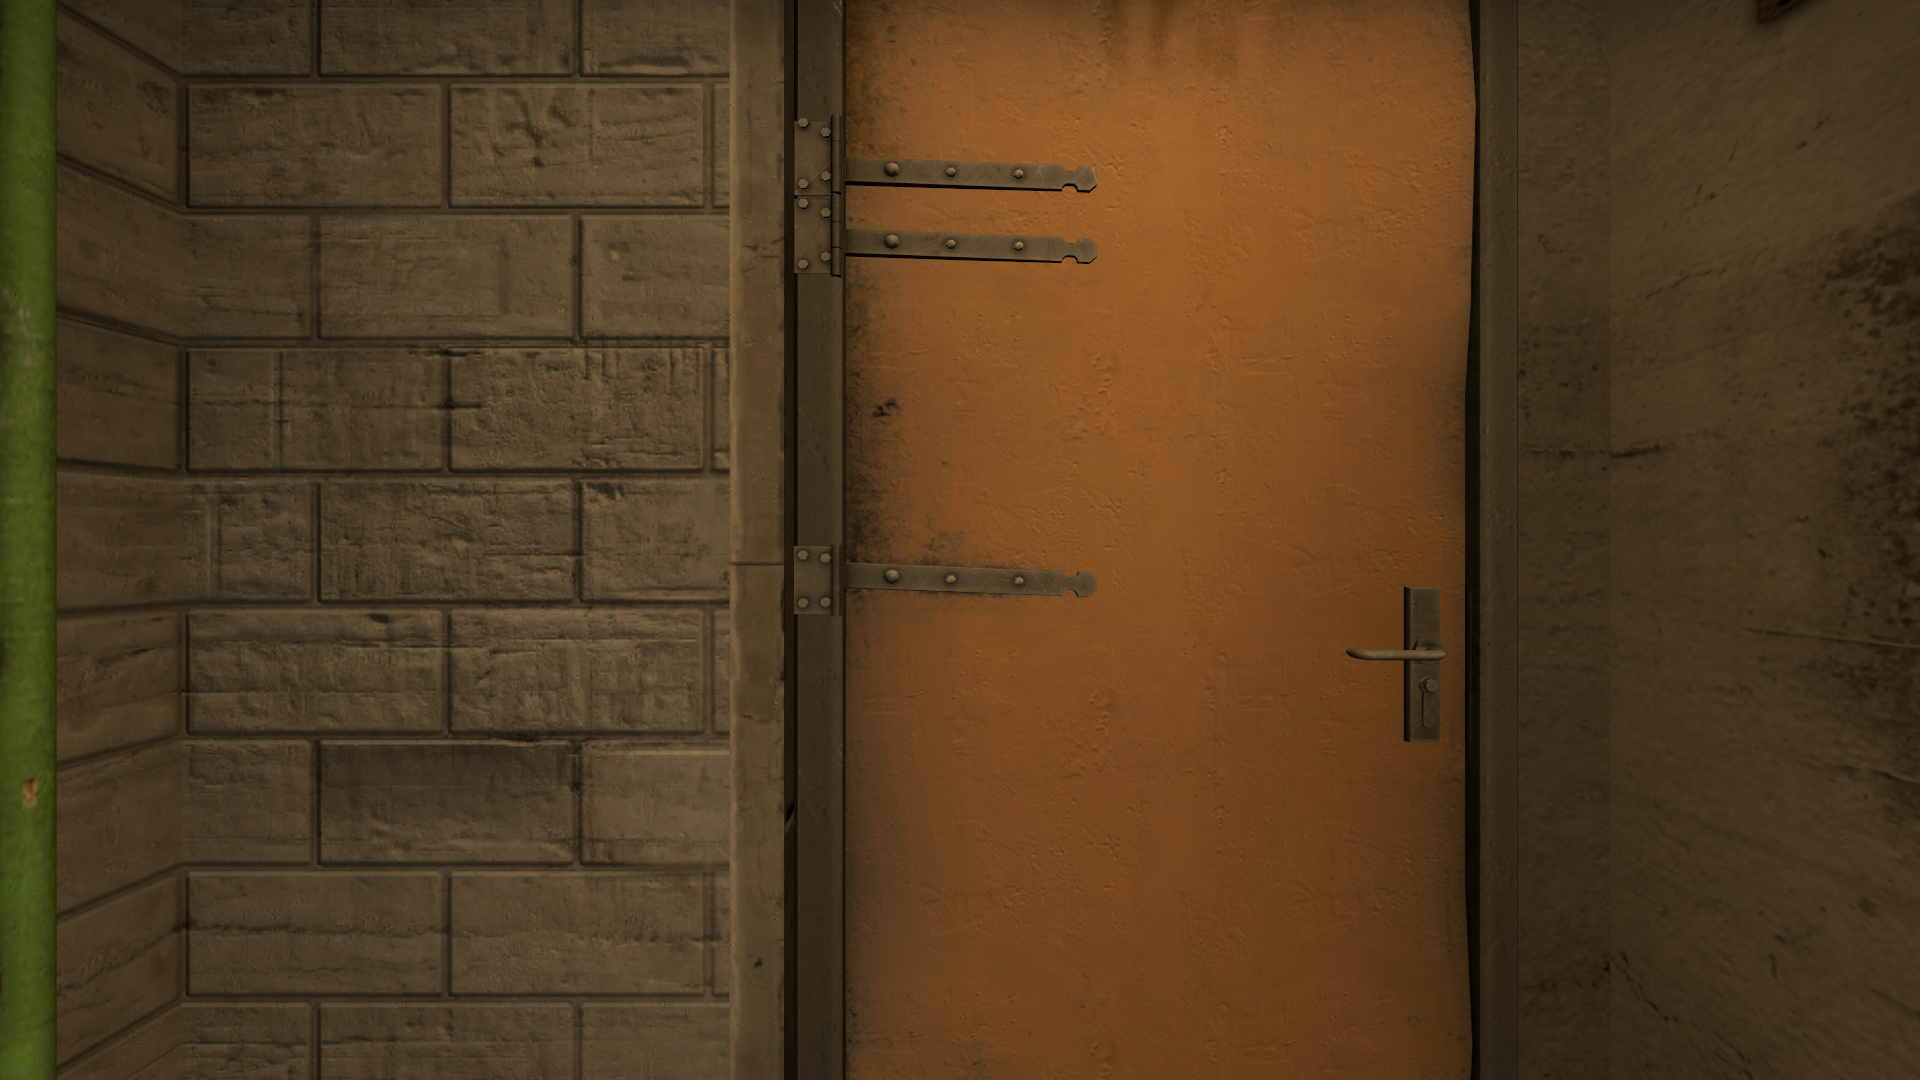
Map: de_train